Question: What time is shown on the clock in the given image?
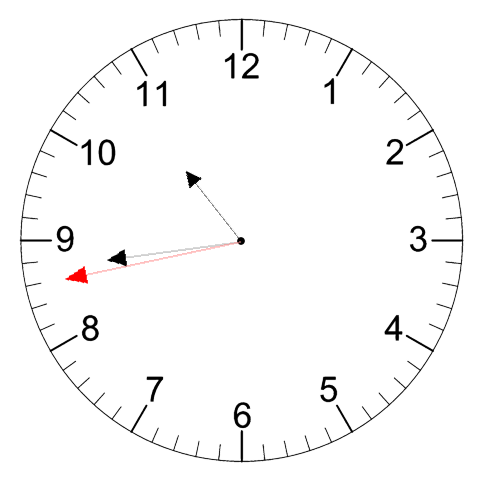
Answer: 10:43:43